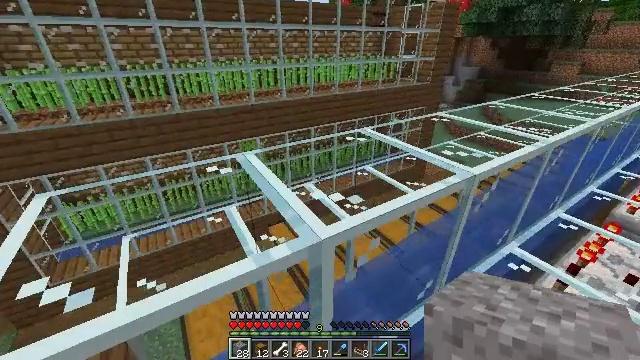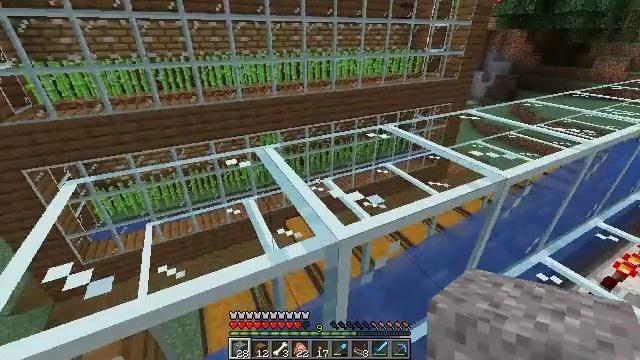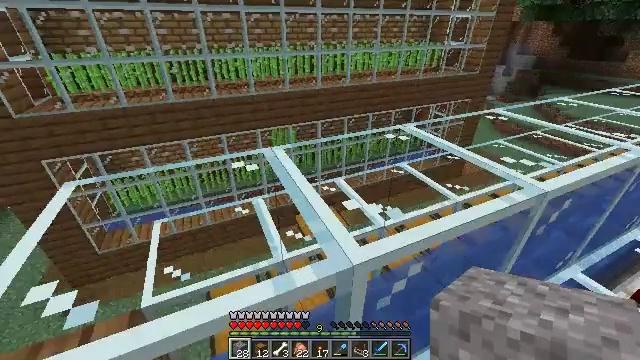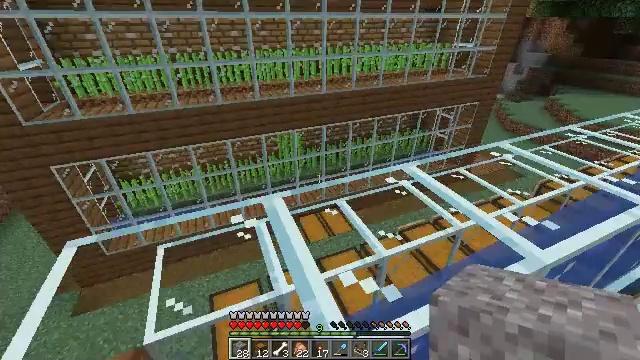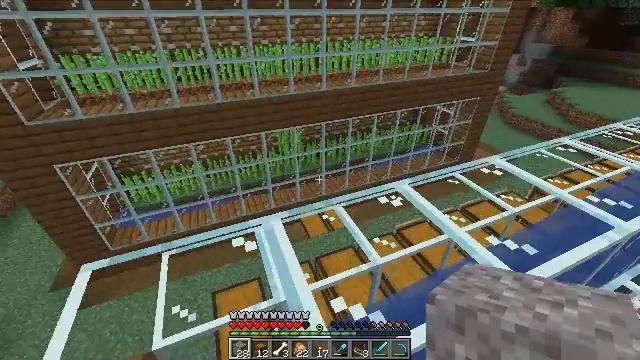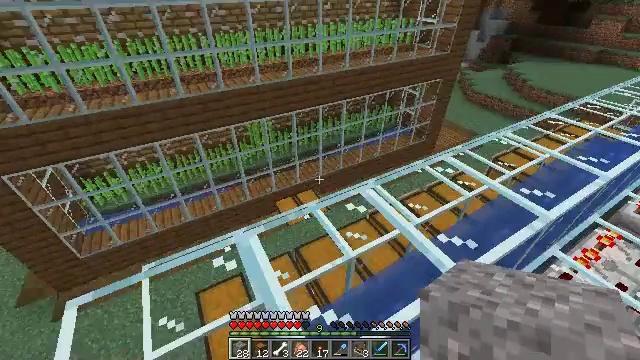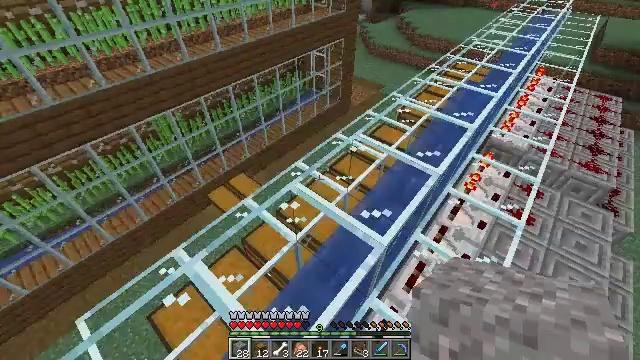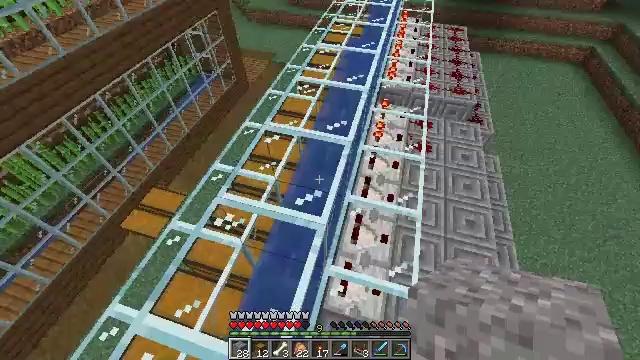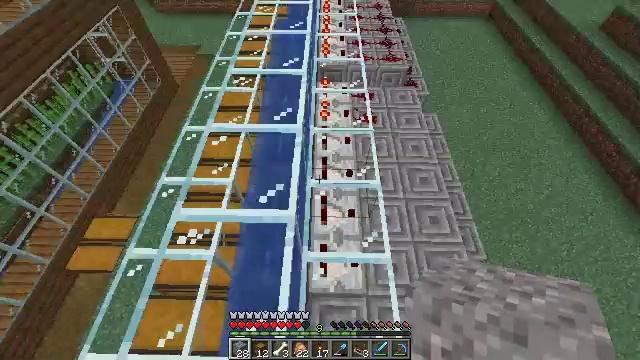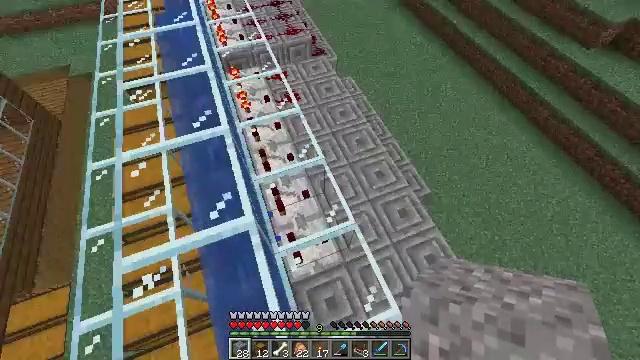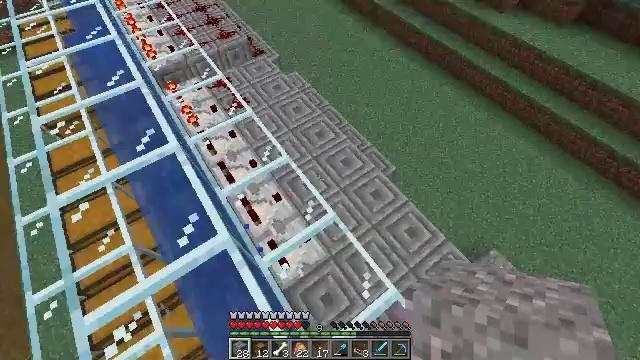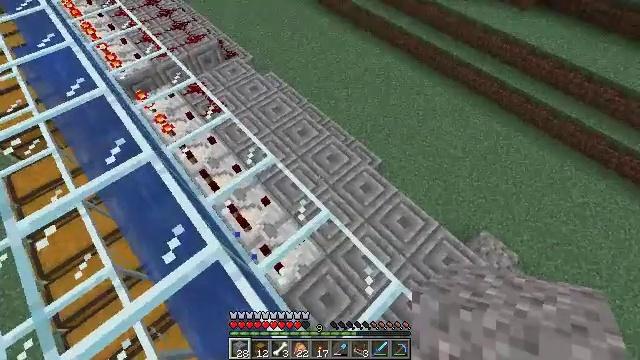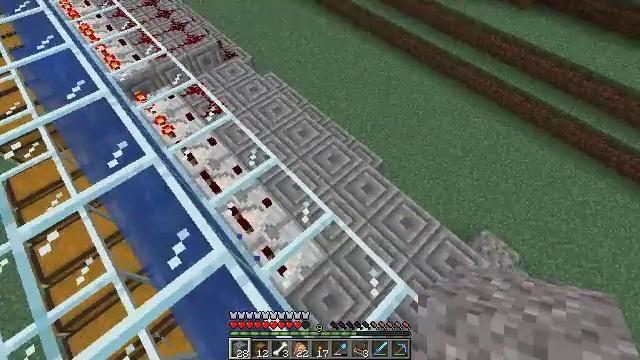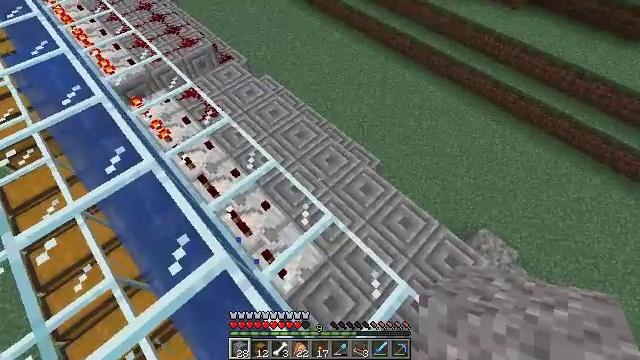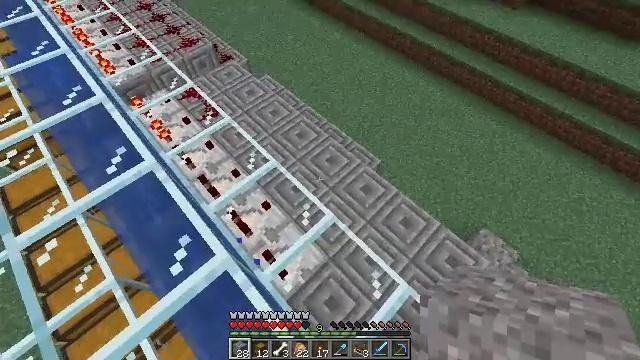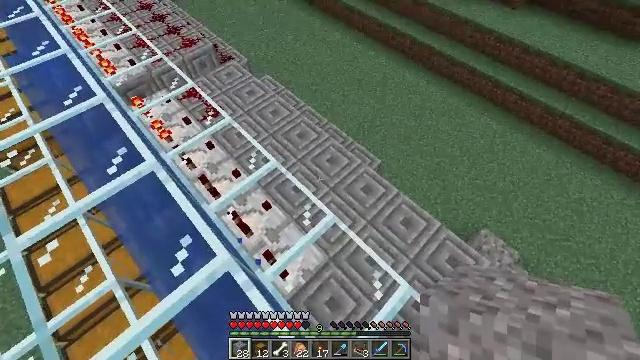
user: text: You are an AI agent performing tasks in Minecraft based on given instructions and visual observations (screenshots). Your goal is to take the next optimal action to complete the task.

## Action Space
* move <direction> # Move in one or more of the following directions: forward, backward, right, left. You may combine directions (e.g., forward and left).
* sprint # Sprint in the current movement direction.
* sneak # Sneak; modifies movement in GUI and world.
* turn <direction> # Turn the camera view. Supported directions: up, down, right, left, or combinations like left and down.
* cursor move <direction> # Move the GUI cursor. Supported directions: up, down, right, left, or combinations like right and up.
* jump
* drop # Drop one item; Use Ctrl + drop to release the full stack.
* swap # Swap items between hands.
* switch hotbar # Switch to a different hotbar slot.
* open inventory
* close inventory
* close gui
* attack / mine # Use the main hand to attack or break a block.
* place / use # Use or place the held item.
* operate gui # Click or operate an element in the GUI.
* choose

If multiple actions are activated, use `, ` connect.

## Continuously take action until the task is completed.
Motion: motion action
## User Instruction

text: Remove the glass to use the space.
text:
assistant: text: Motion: move forward, turn left and down
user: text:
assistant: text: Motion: move forward, turn left and down
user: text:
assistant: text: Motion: move forward, turn left and down, jump
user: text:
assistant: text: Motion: move forward, turn down, jump
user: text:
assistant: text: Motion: move forward, turn right and down, jump
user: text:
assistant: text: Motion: move forward, turn right and down, jump
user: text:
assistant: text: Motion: turn right and down
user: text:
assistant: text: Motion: turn right and down
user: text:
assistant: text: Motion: turn right and down
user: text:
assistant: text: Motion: turn right
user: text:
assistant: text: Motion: turn right
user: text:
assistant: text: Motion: no_op
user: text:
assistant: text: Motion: turn right
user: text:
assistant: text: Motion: no_op
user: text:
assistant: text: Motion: no_op
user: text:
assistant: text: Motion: sneak, turn right
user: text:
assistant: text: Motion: sneak, turn right and down
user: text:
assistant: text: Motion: sneak, turn right and down
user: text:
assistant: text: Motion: sneak, turn right and down
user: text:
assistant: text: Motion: sneak, turn right and down
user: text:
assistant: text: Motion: sneak, turn right and down
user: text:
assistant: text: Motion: sneak, turn right
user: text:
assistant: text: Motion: sneak, turn right
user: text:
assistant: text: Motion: sneak, turn right
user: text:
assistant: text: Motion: sneak
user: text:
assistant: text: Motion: sneak
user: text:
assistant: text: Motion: sneak
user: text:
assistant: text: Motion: sneak
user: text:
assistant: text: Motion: sneak
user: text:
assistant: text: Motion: sneak